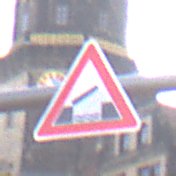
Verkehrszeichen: BeweglicheBruecke
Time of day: MorningAfternoon
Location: Outdoor (Urban)
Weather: PartlyCloudy
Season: NotSpecified
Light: Natural